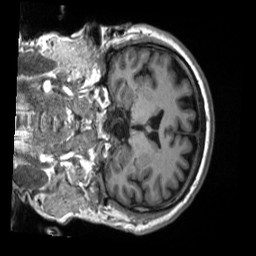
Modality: T1w
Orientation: coronal
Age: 60
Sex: male
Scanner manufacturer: siemens
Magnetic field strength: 3 T
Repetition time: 2.53 s
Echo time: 0.00219 s